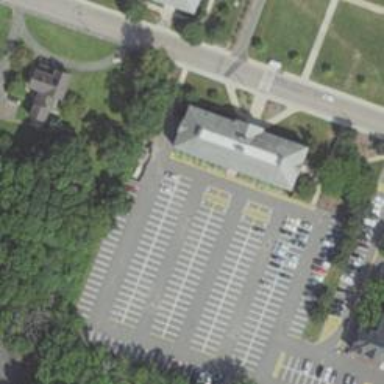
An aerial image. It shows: Parking space is available.